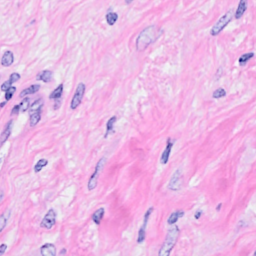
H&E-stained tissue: Breast